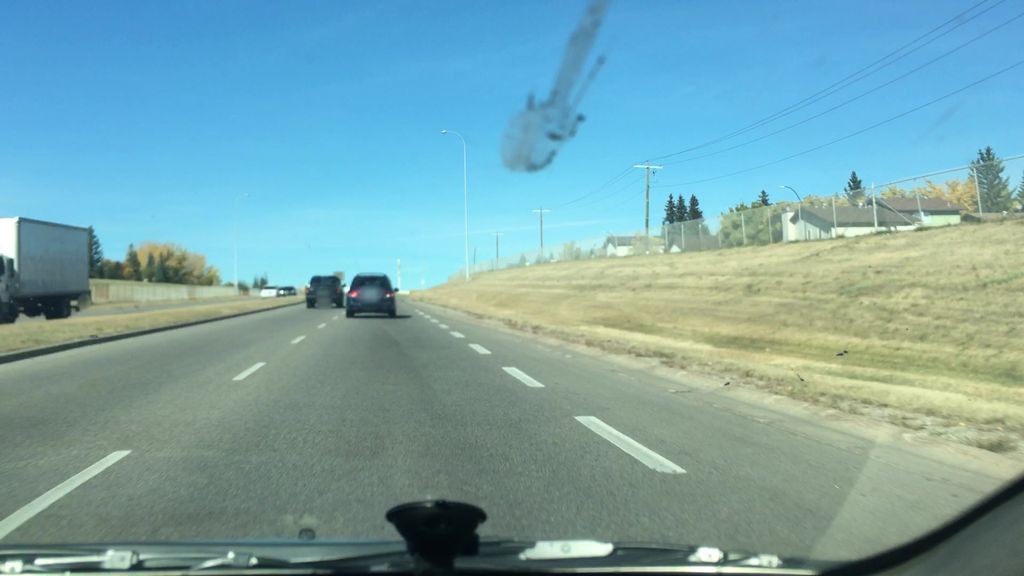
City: calgary